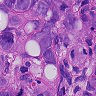
Metastatic tissue present: yes